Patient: sex M, age 29
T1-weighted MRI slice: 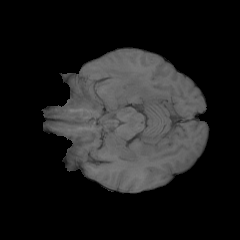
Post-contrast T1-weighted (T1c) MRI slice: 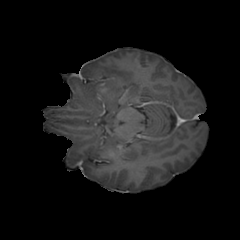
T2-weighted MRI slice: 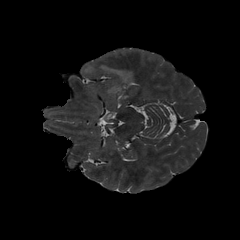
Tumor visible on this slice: yes
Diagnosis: Glioblastoma, IDH-wildtype
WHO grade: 4